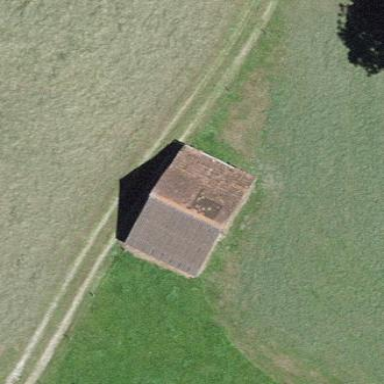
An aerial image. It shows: Barn.